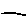
Label: line